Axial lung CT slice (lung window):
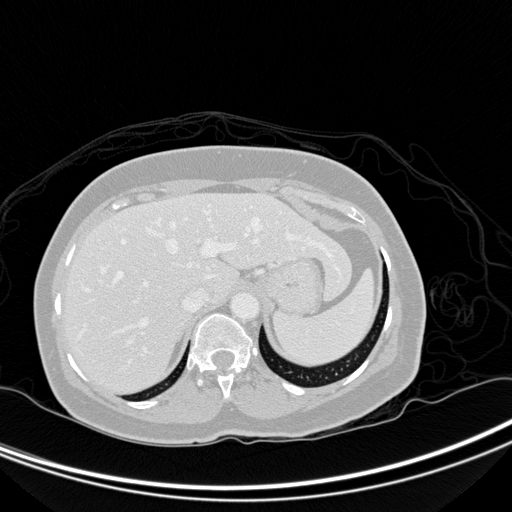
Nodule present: no